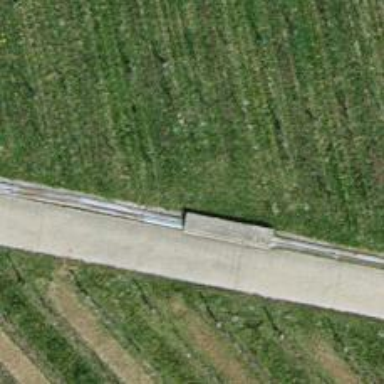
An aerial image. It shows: Well-maintained track road with grade 1 tracktype.